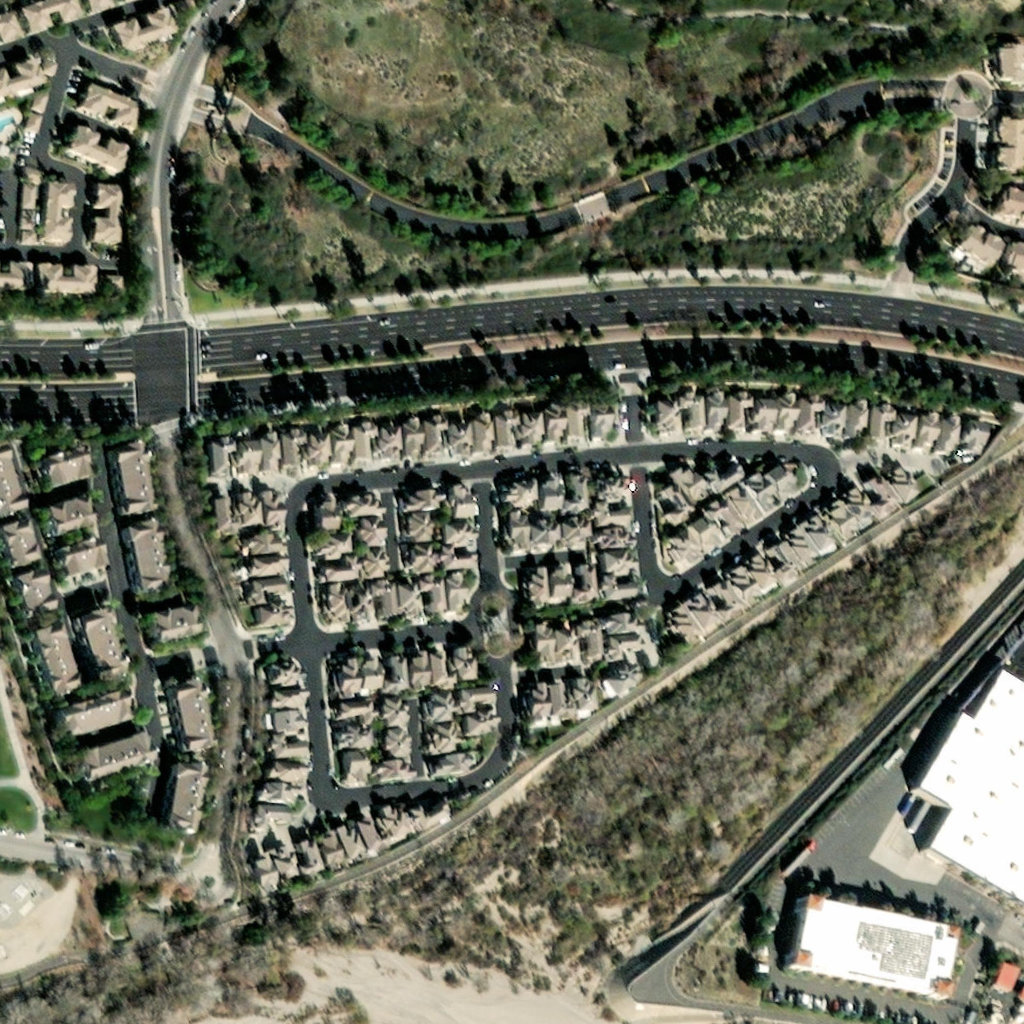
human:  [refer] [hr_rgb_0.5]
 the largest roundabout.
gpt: <box>[[46, 56, 50, 64, 0]]</box>